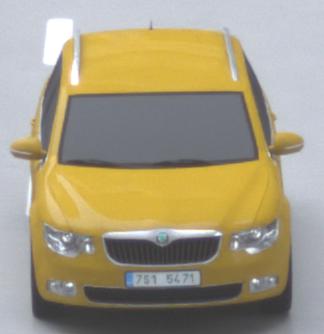
Make: Skoda
Model: Superb Combi 1.4 TSI
Detailed model: Superb (II) Combi
Model produced from: 2010/01
Model produced until: 2011/10
Doors: 5
Color: yellow
Road condition: wet road
Daytime: midday
Contrast: low contrast